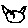
Label: cat